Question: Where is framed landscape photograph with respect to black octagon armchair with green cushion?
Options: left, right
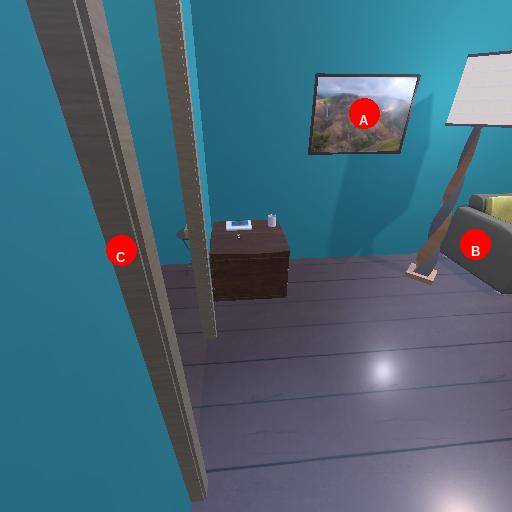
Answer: left